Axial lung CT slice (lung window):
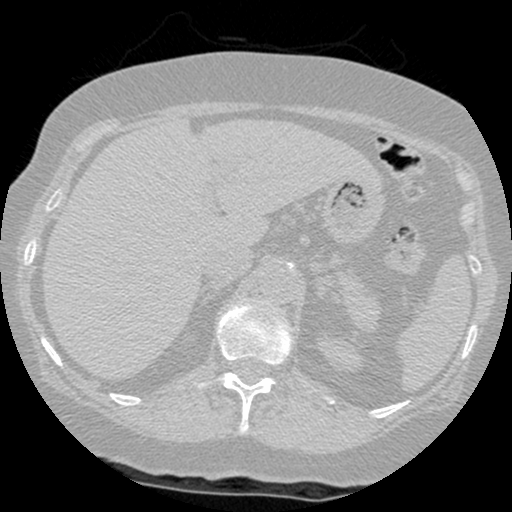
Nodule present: no